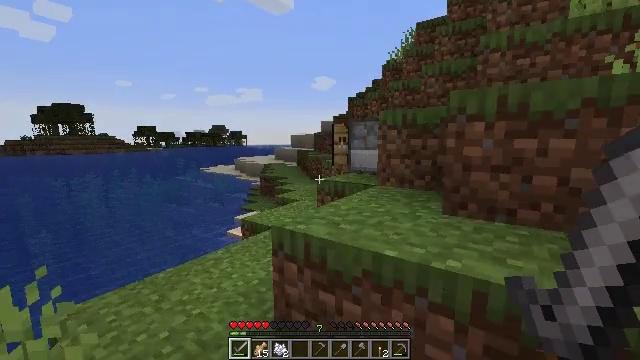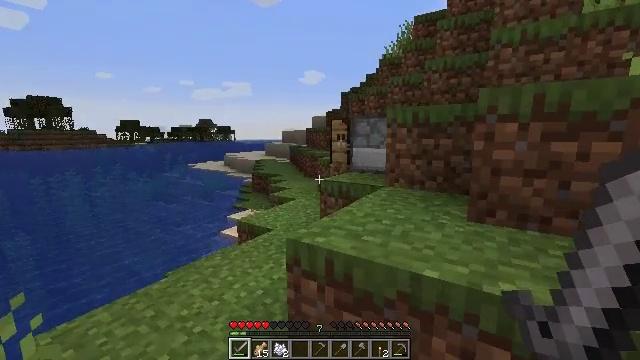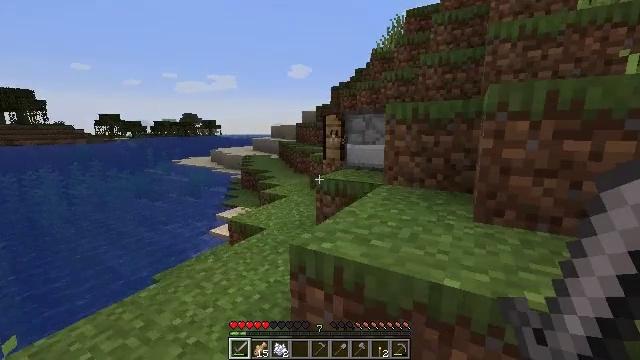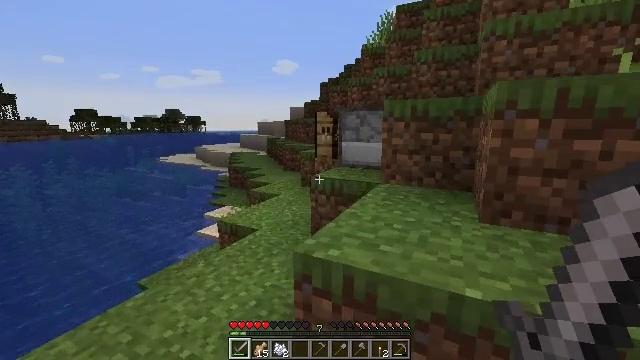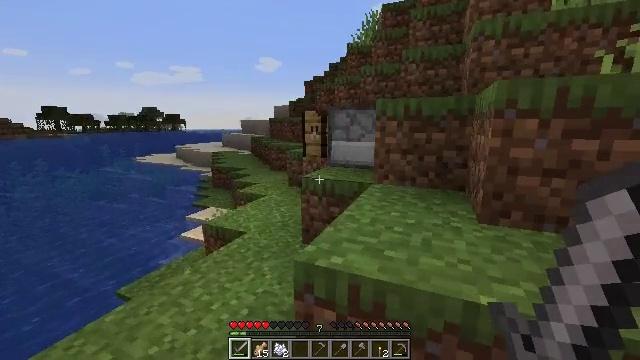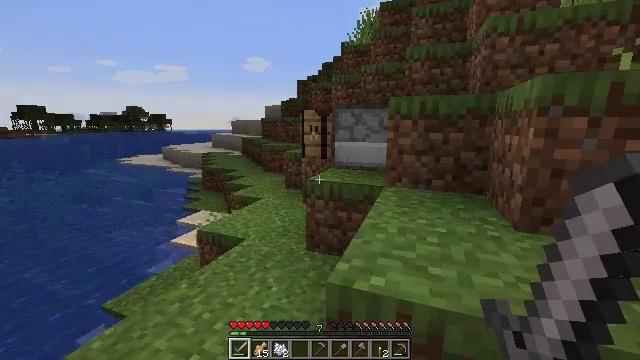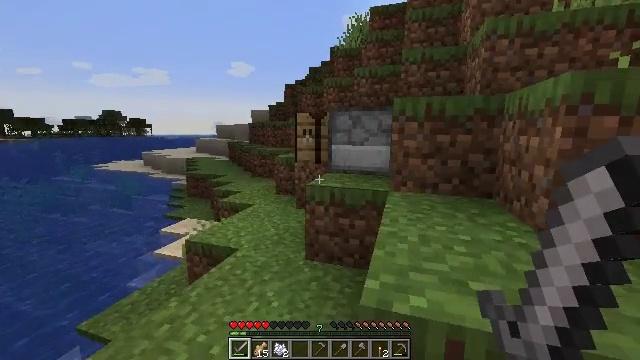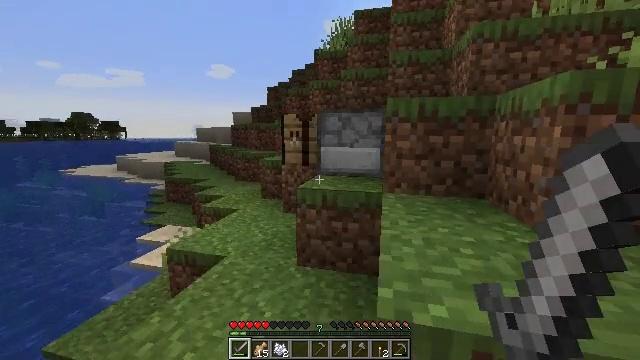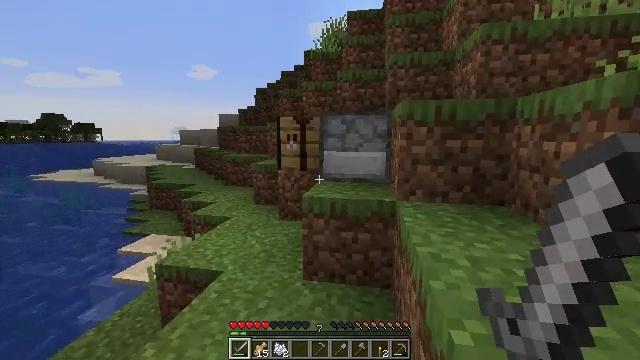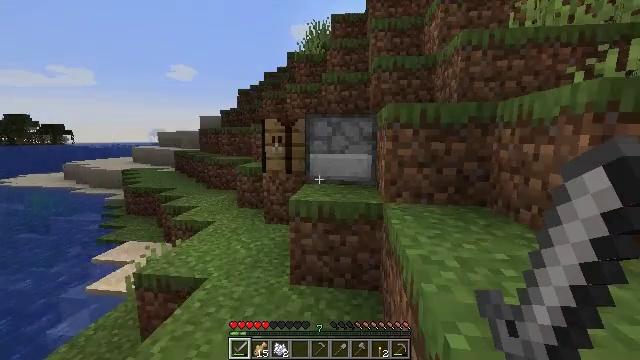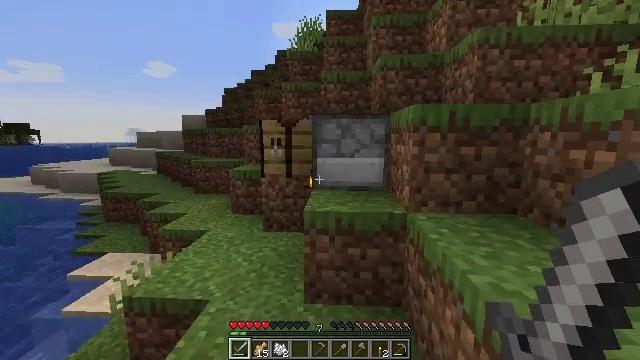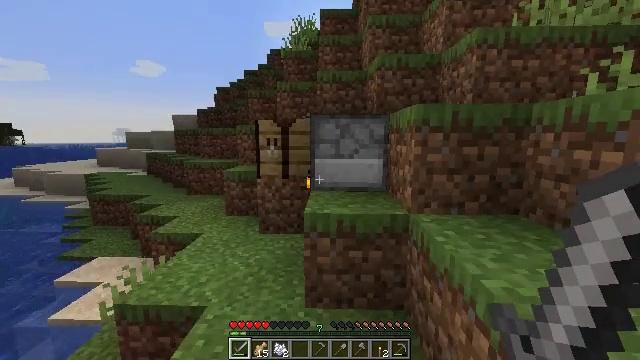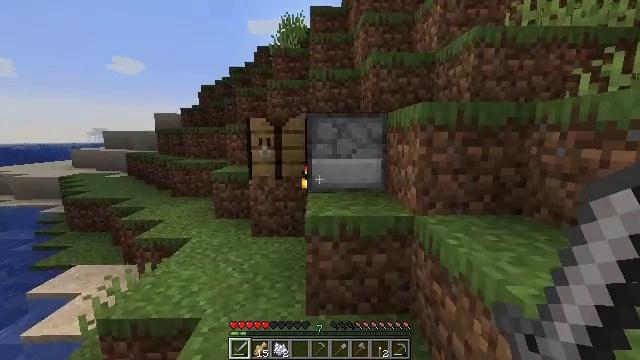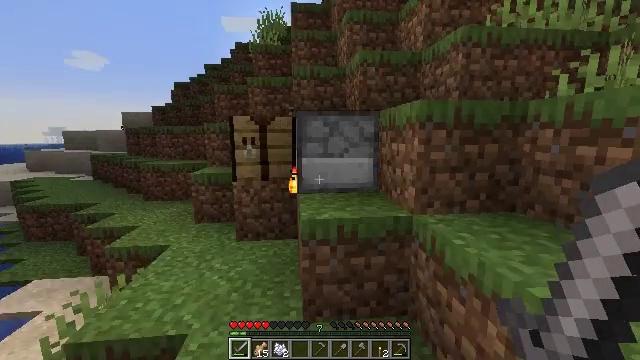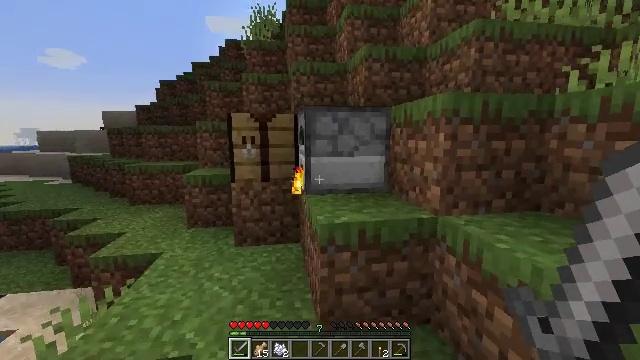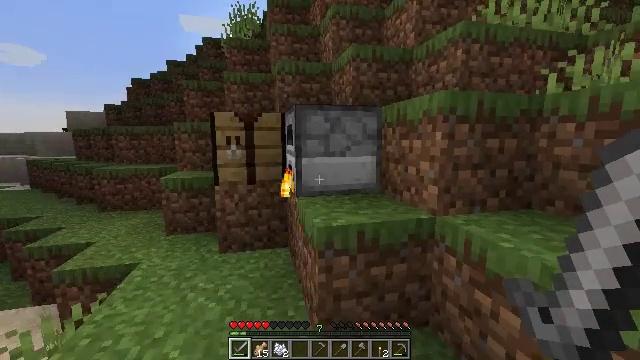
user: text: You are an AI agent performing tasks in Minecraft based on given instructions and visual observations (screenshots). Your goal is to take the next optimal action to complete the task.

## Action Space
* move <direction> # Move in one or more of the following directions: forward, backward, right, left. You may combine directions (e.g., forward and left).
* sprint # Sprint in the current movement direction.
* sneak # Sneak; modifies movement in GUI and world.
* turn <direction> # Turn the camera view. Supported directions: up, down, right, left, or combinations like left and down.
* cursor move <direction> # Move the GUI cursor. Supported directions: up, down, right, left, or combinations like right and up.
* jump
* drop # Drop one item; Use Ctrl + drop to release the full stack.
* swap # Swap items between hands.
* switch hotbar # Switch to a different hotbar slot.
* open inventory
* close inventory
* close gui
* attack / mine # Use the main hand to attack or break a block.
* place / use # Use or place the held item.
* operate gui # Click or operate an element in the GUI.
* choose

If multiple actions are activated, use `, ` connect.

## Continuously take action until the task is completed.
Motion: motion action
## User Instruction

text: Cook cod with the furnace.
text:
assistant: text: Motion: move forward and move left, turn right
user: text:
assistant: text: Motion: move forward and move left, turn right and down
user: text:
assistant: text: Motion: move forward and move left, turn right
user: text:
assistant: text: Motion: move forward and move left, turn right
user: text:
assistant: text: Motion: move forward and move left, turn right
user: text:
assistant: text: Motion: move forward and move left, turn right
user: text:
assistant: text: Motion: move forward and move left, turn right
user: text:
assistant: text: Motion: move forward and move left, turn right
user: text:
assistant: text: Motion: move forward and move left, turn right
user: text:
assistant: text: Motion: move forward and move left, turn right
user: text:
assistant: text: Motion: move forward and move left, turn right
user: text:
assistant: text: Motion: move forward and move left, turn right
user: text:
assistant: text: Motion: move forward and move left, turn right
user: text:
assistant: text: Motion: move forward and move left, turn right
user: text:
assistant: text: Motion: move forward and move left, turn right
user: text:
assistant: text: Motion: move forward and move left, turn right
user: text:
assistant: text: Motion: move forward and move left, turn right
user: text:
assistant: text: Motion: move forward and move left, turn right
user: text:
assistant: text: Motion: move forward and move left
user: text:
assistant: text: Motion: move forward and move left
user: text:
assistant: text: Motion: move forward and move left
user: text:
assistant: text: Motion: move forward and move left, turn right
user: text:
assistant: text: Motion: move forward and move left, turn right, use / place
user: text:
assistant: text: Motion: move left, use / place
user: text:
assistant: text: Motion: move left, turn right and down, use / place
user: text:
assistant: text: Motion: move left, turn right and down
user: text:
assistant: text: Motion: move left, turn right and down
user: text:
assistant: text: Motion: cursor move right, open gui
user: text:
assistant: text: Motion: cursor move left
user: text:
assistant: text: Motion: cursor move right